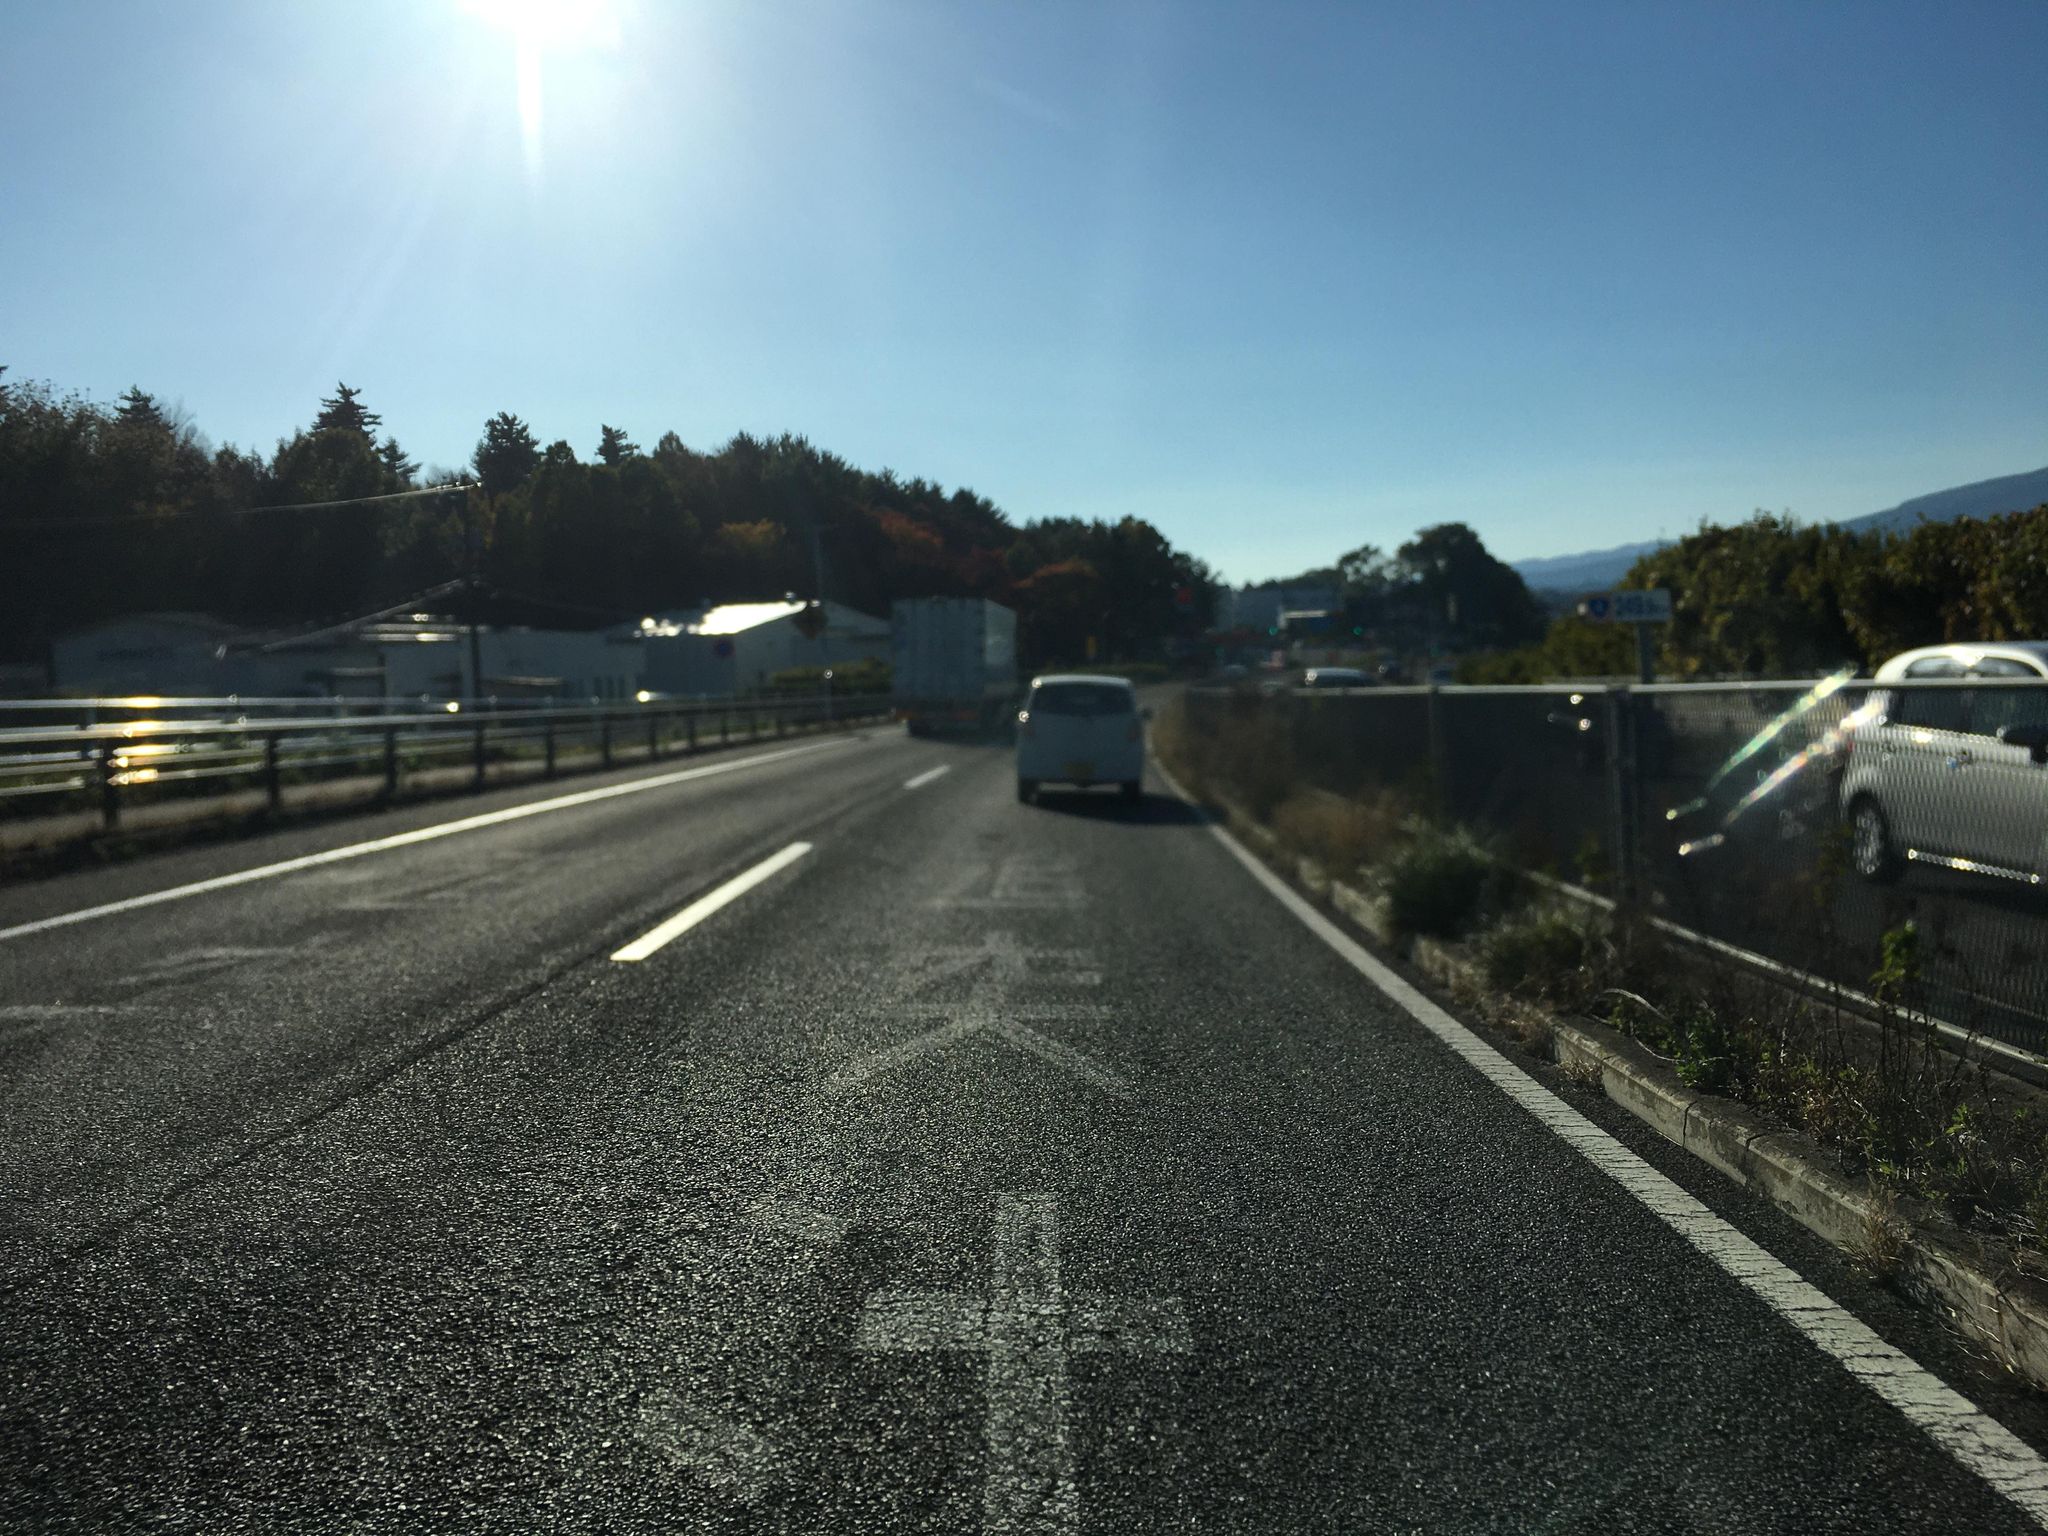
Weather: clear
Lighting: day
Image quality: good
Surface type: driving surface
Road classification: tertiary, unclassified
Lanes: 2.0
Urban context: suburban or peri-urban
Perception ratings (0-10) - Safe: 0.8, Lively: 0.6, Beautiful: 3.5, Boring: 4.41, Depressing: 5.84, Wealthy: 0.56